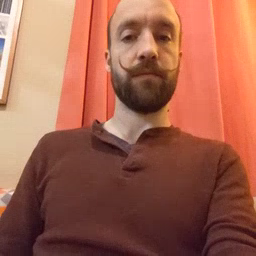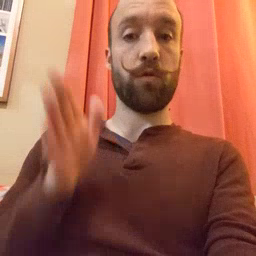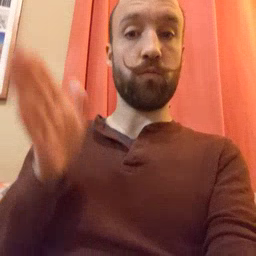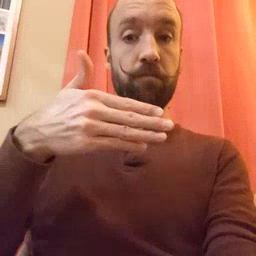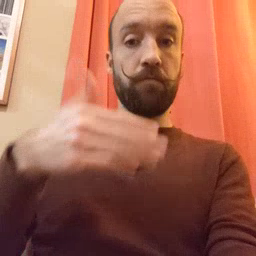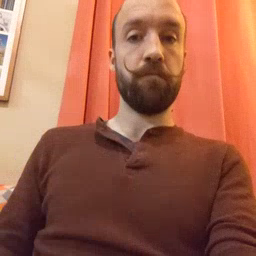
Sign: room